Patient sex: F
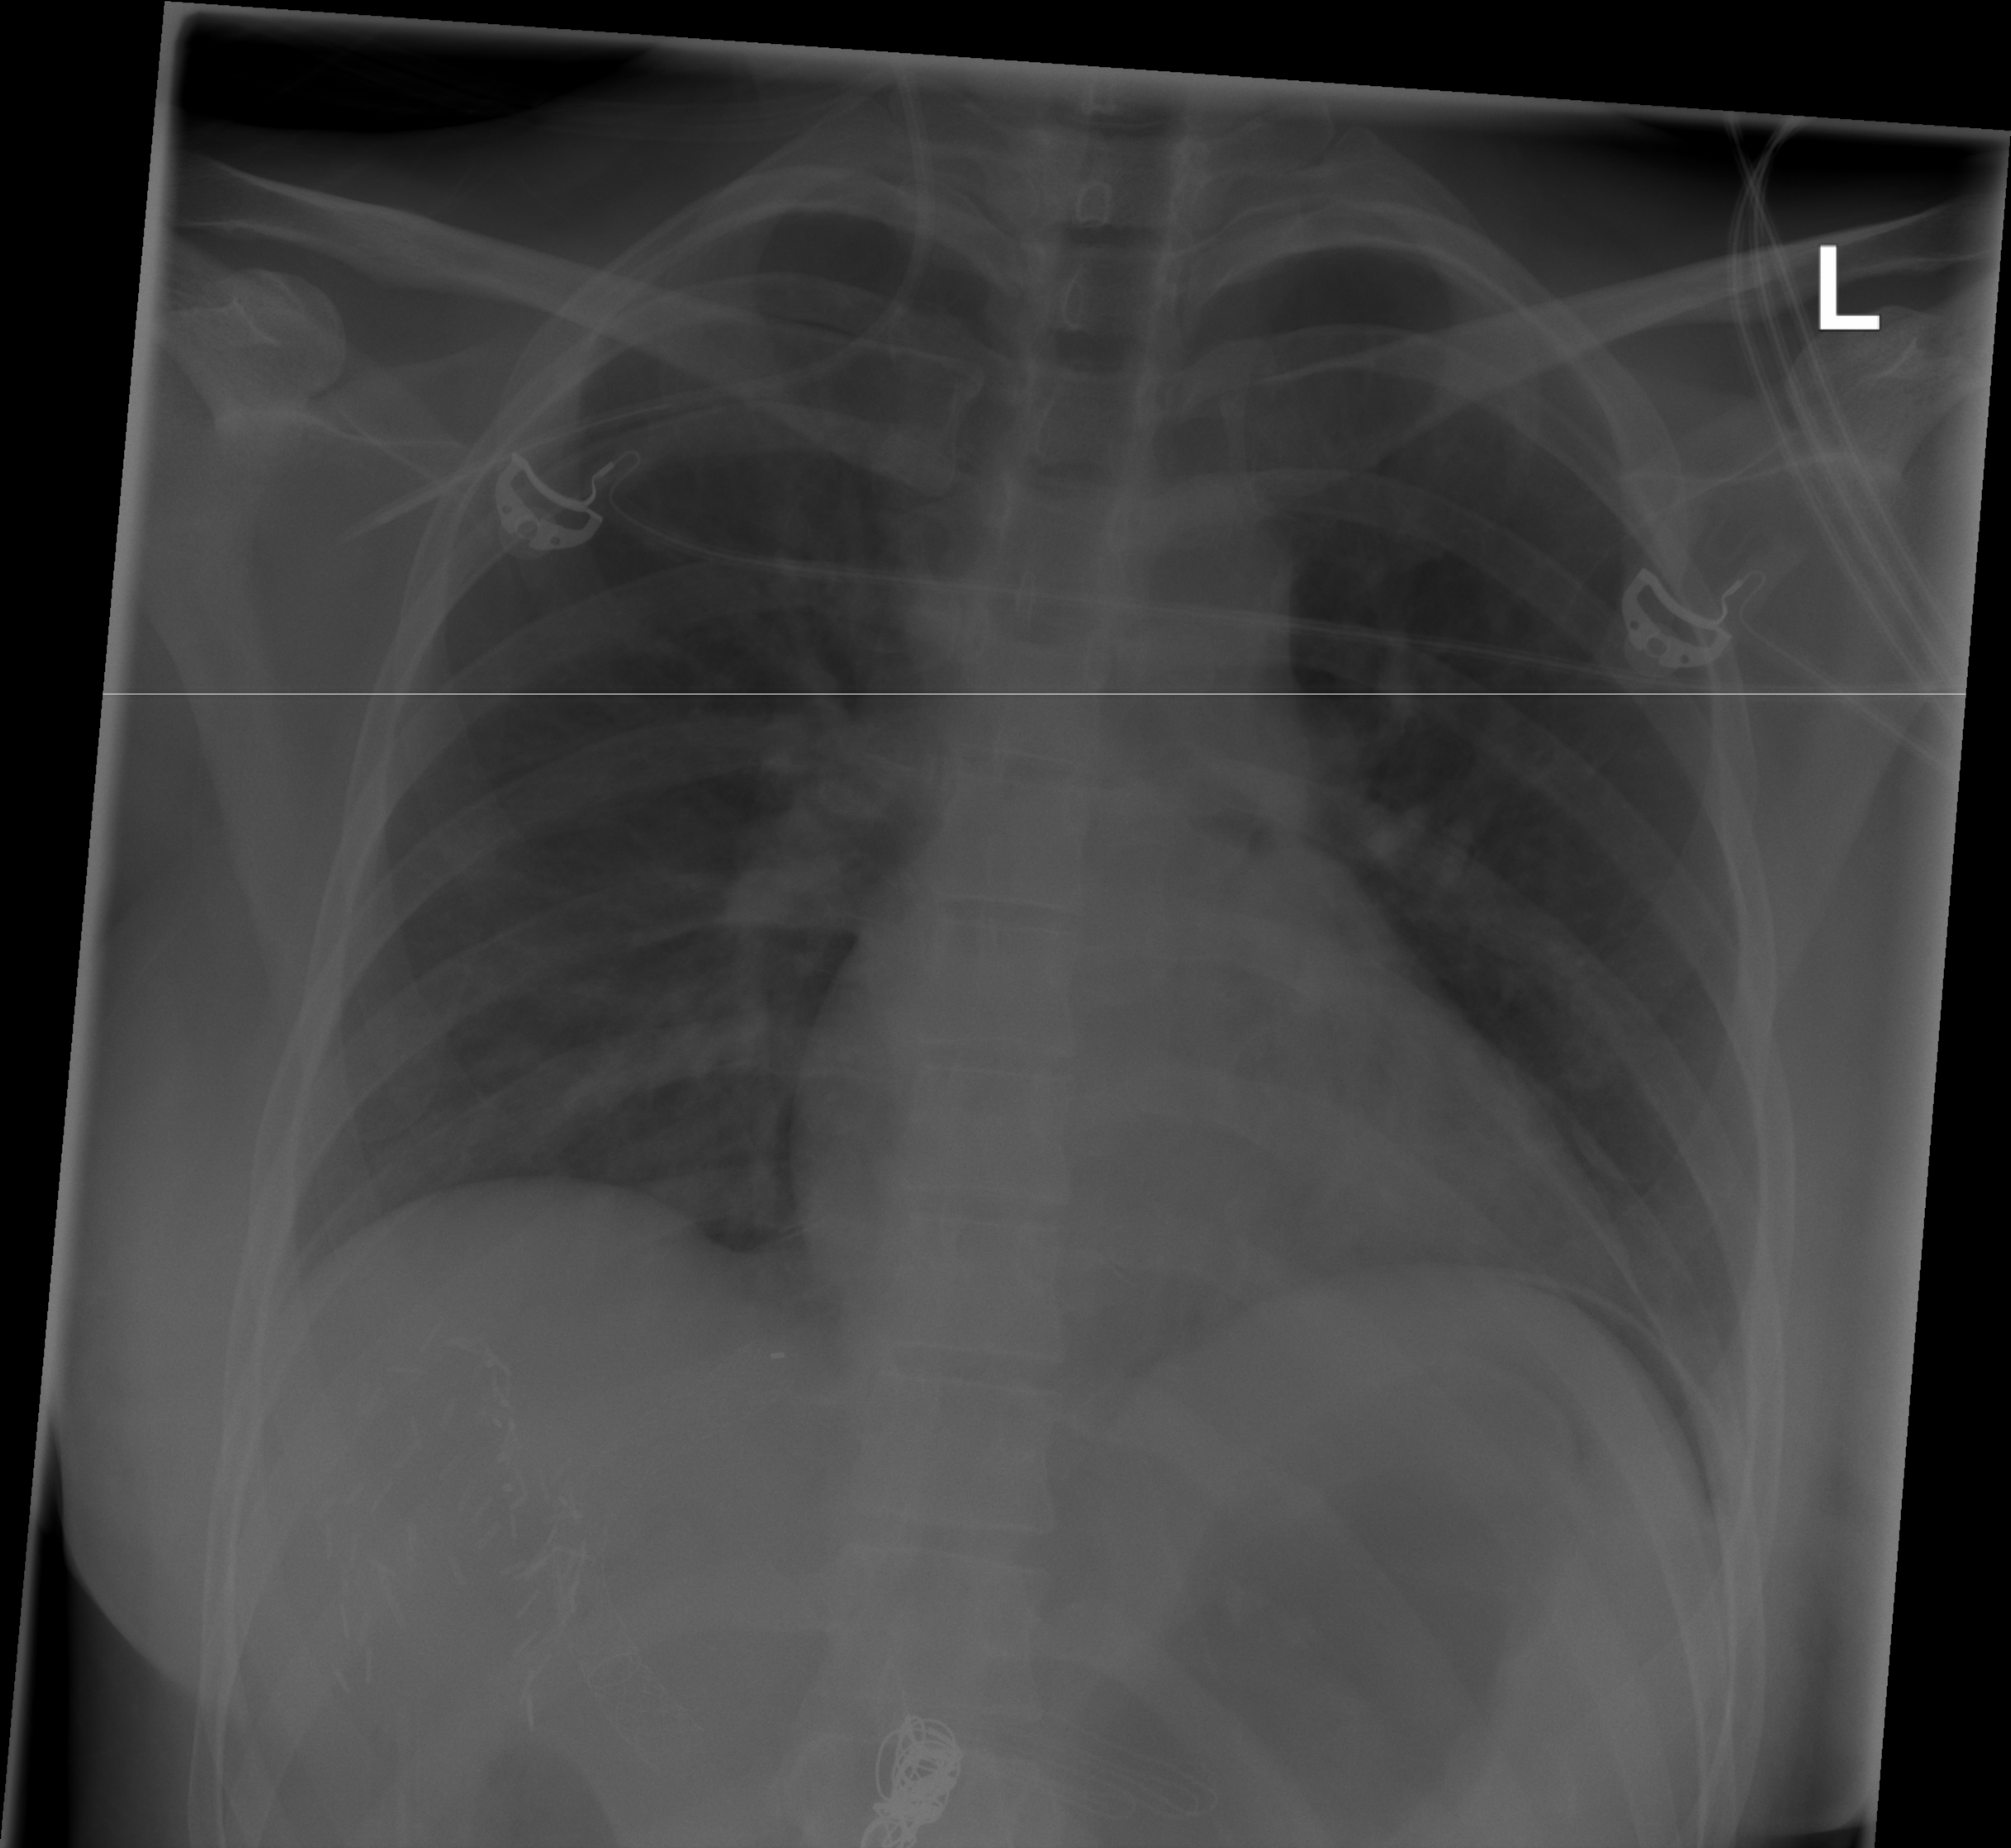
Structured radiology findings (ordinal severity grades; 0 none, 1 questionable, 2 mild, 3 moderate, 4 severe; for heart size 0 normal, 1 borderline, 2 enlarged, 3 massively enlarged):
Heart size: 0
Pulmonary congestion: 2
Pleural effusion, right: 0
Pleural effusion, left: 0
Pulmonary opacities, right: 0
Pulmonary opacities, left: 0
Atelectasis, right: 0
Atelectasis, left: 0